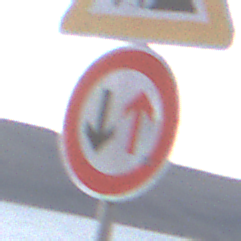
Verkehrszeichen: VorrangDesGegenverkehrs
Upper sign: Arbeitsstelle
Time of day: SunriseSunset
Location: Outdoor (RoadRail)
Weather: PartlyCloudy
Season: NotSpecified
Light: Natural